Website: crate-barrel
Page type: gifting
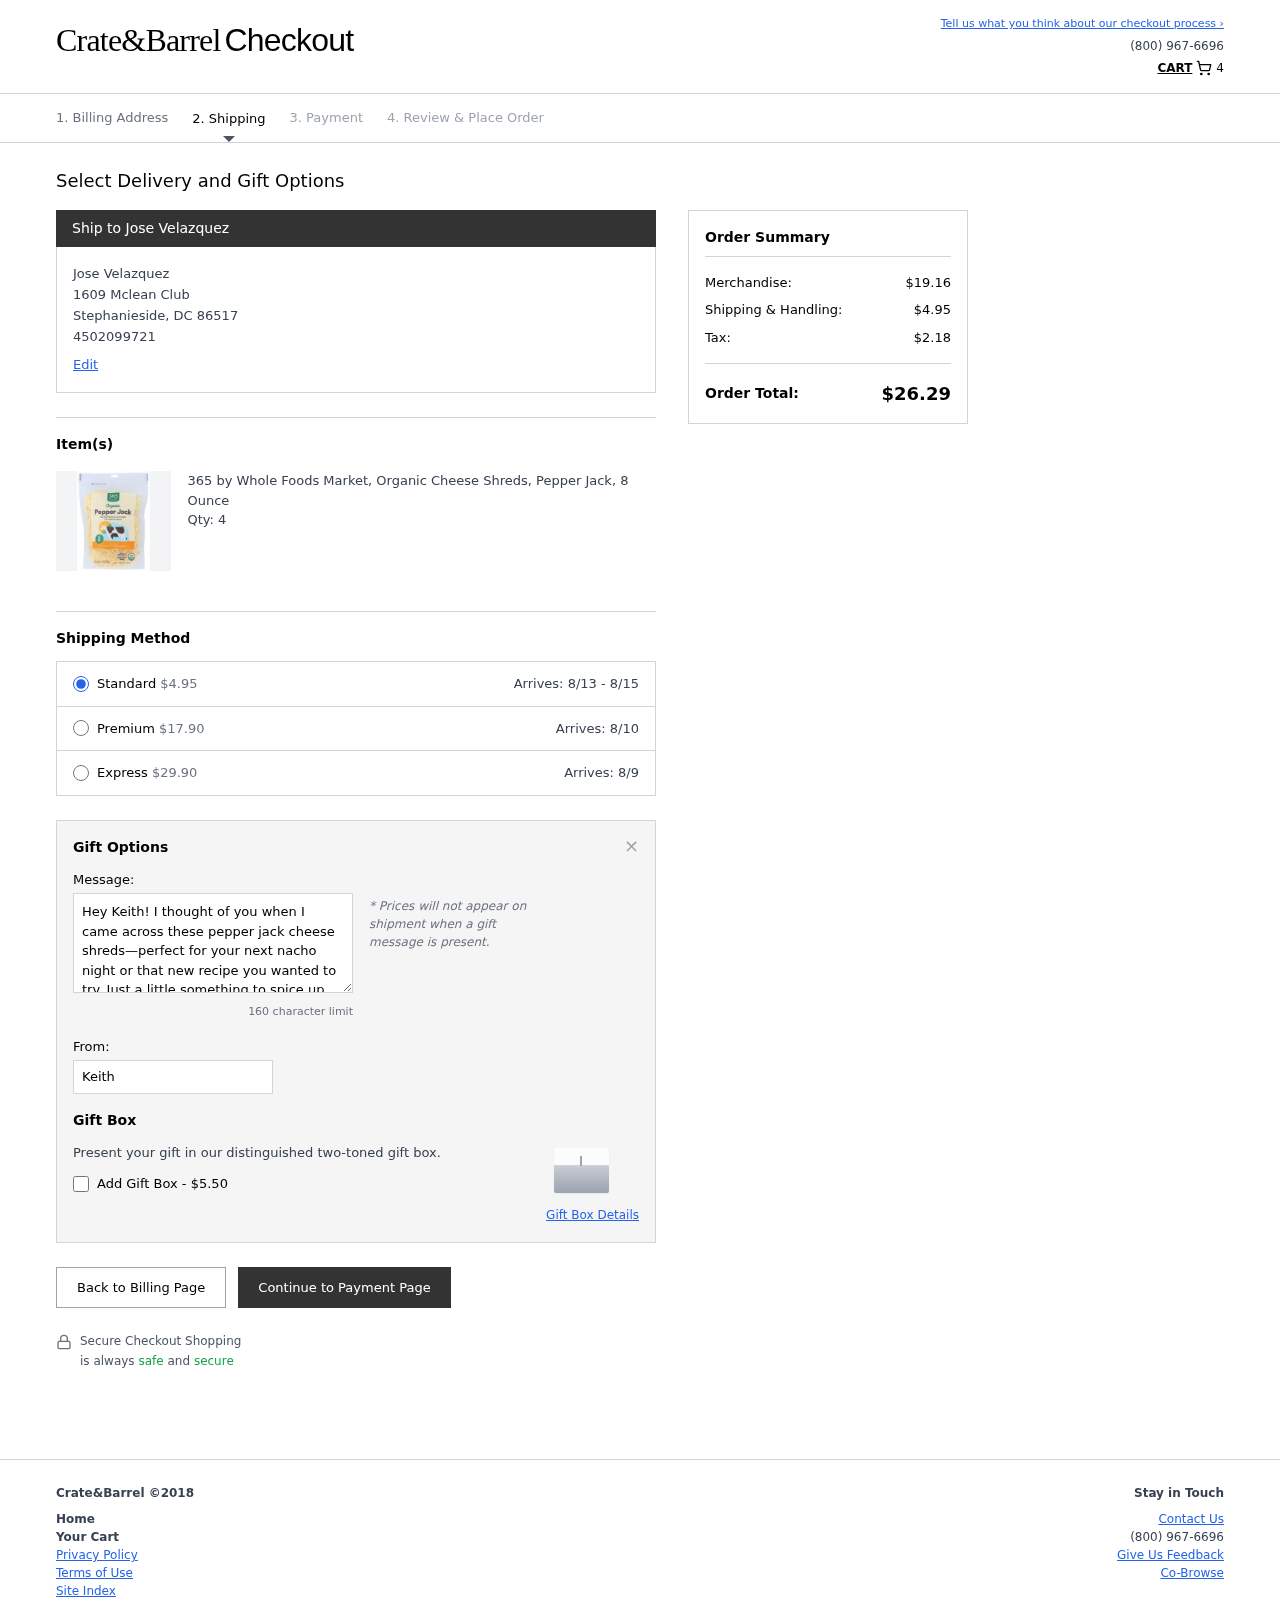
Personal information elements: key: PII_CITY
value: Stephanieside
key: PII_FULLNAME
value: Jose Velazquez
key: PII_GIFT_FIRSTNAME
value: Keith
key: PII_GIFT_MESSAGE
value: Hey Keith! I thought of you when I came across these pepper jack cheese shreds—perfect for your next nacho night or that new recipe you wanted to try. Just a little something to spice up your kitchen!
Jose
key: PII_PHONE
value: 4502099721
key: PII_POSTCODE
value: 86517
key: PII_STATE_ABBR
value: DC
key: PII_STREET
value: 1609 Mclean Club
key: PII_FULLNAME2
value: Jose Velazquez
Product elements: key: PRODUCT1_NAME
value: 365 by Whole Foods Market, Organic Cheese Shreds, Pepper Jack, 8 Ounce
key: PRODUCT1_QUANTITY
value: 4
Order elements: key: ORDER_NUM_ITEMS
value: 4
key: ORDER_SHIPPING_COST
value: $4.95
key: ORDER_DELIVERY_DATE_RANGE
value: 8/13 - 8/15
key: ORDER_PREMIUM_SHIPPING
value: $17.90
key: ORDER_PREMIUM_DATE
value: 8/10
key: ORDER_EXPRESS_SHIPPING
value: $29.90
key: ORDER_EXPRESS_DATE
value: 8/9
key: ORDER_SUBTOTAL
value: $19.16
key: ORDER_TAX
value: $2.18
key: ORDER_TOTAL
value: $26.29